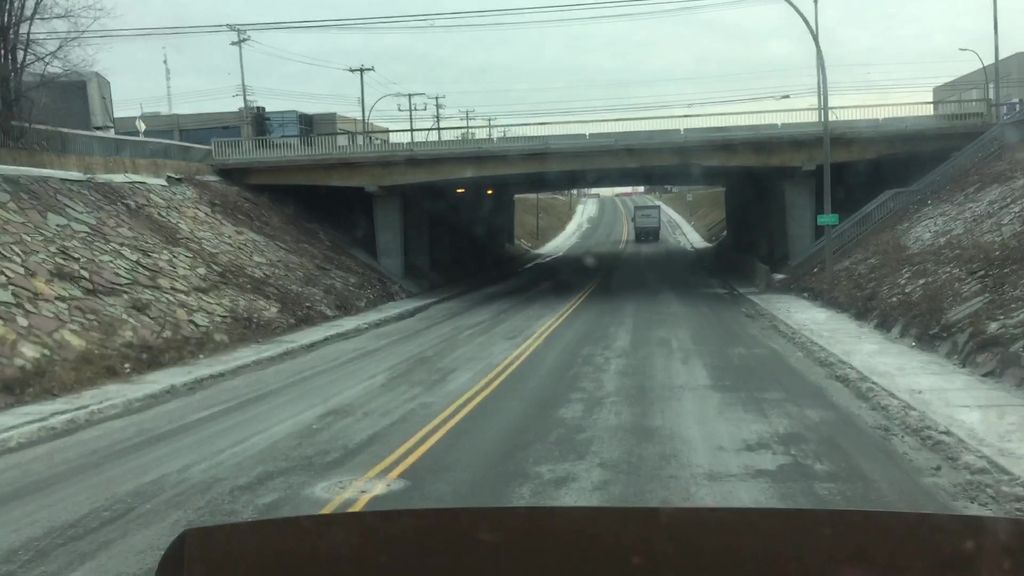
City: montreal